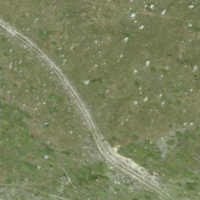
EUNIS habitat code: 26
Species observed at this site:
Hipparchia semele